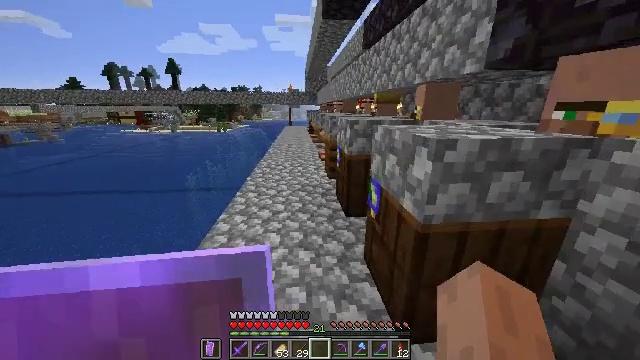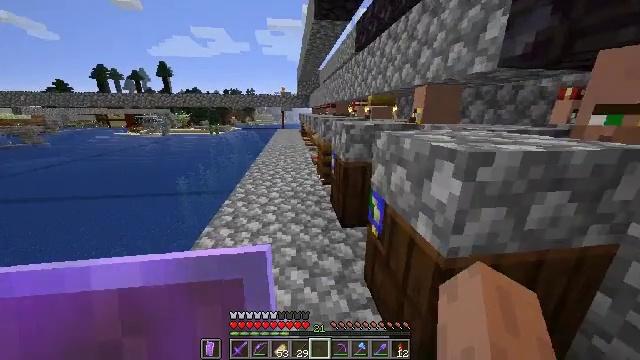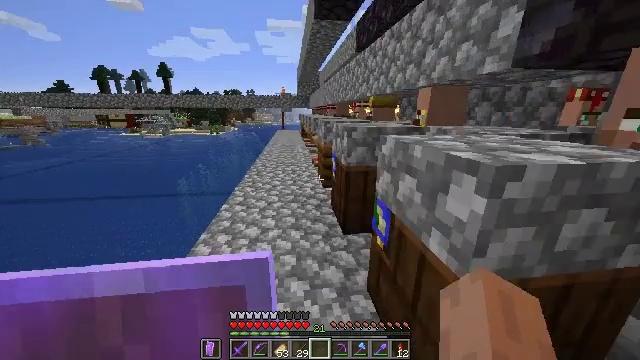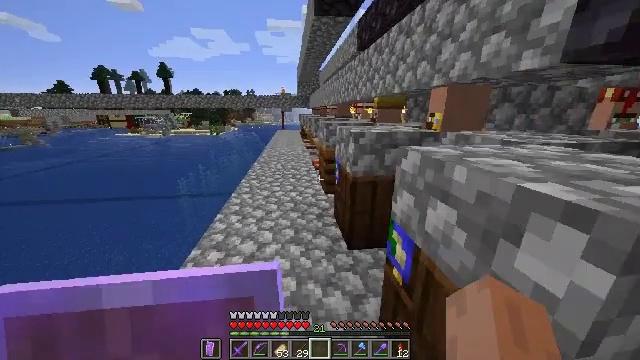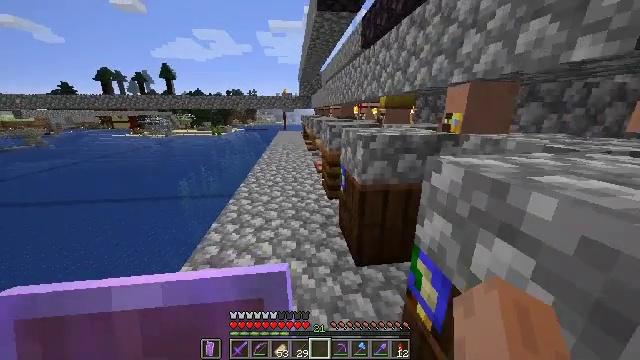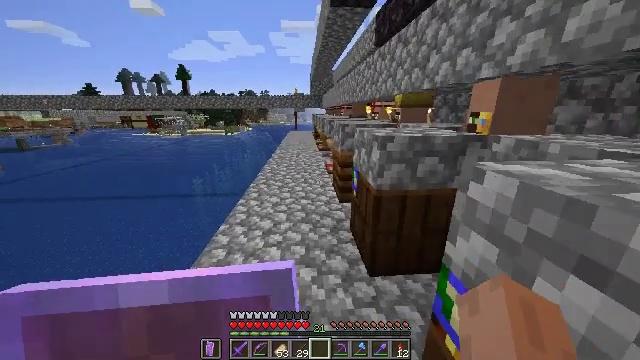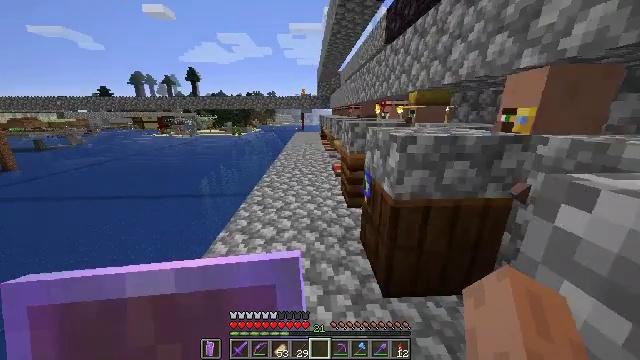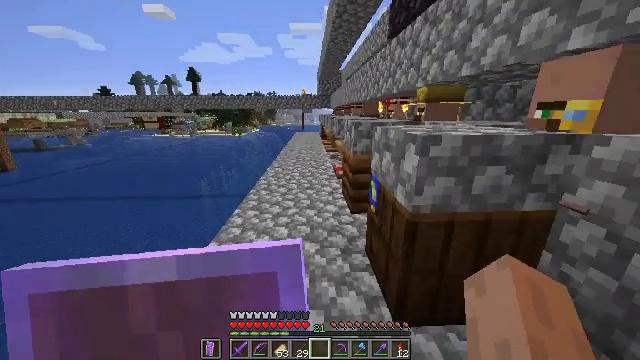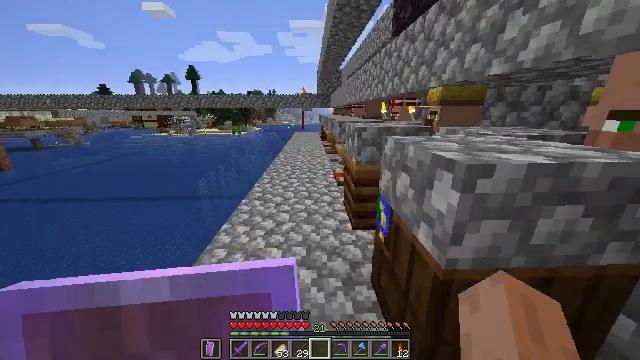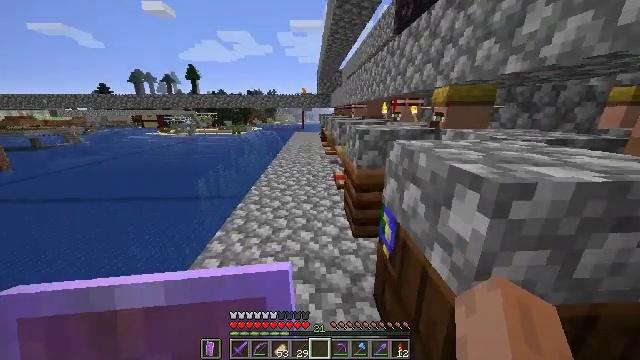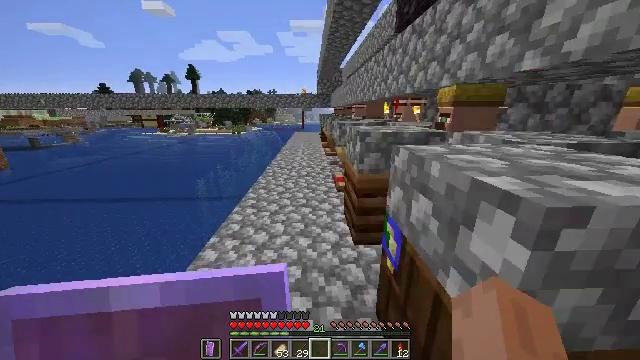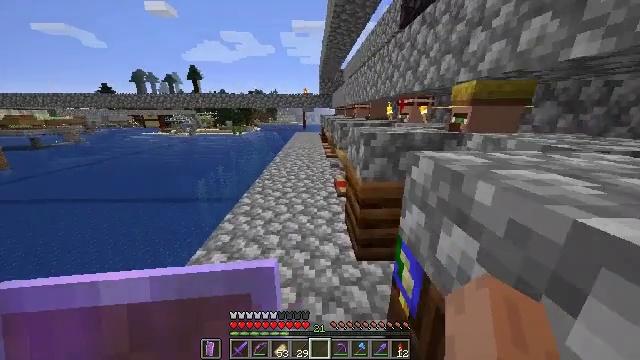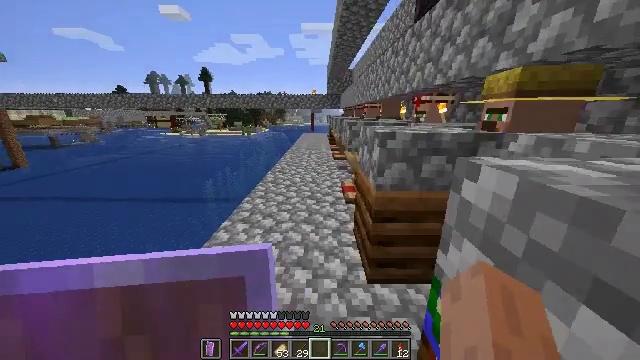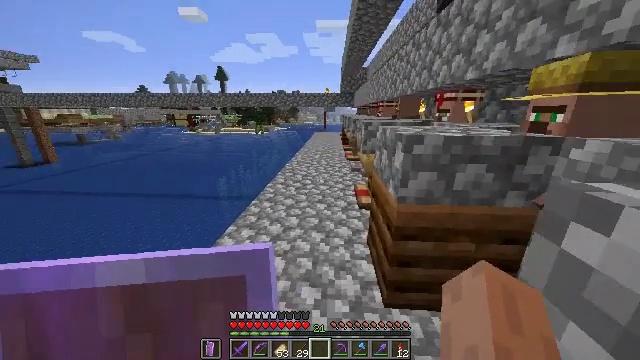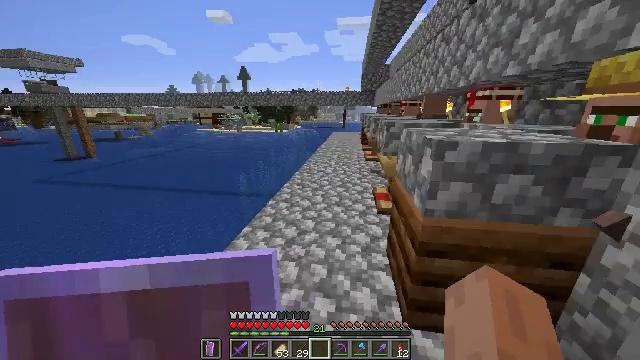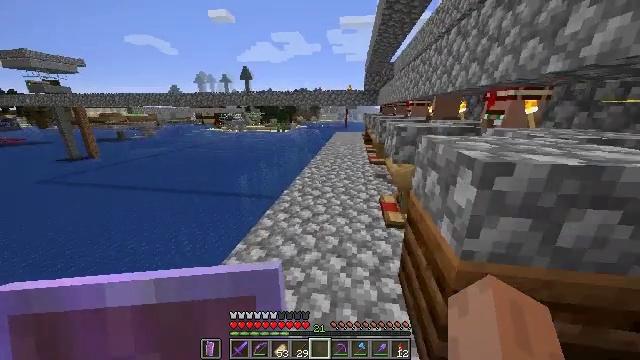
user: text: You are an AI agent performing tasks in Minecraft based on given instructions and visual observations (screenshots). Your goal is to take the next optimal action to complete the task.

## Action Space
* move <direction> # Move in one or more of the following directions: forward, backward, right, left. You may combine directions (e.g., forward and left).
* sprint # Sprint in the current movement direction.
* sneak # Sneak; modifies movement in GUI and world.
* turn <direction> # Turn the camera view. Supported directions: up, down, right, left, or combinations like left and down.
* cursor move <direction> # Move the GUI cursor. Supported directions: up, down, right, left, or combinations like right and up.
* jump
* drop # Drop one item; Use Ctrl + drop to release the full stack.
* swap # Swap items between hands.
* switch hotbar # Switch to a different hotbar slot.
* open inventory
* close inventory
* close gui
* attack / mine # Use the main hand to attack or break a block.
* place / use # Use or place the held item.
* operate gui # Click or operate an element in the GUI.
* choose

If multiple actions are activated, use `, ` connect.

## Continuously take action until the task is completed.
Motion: motion action
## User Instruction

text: Remove wheat seeds from the inventory.
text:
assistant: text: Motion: move forward, sprint, turn right
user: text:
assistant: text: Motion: move forward, sprint
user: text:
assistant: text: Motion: move forward, sprint
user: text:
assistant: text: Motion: move forward, sprint
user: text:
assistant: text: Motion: move forward, sprint, turn left
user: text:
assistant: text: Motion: move forward, sprint, turn left
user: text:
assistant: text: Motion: move forward, sprint
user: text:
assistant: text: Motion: move forward, sprint
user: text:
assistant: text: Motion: move forward, sprint
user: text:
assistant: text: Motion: move forward, sprint
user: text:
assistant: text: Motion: move forward, sprint
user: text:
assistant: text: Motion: move forward, sprint, turn left
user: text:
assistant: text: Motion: move forward, sprint, turn left
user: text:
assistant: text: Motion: move forward, sprint, turn left
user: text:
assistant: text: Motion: move forward, sprint
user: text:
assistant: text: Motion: move forward, sprint
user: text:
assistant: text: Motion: move forward, sprint
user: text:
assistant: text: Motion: move forward, sprint, turn right
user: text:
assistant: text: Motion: move forward, sprint, turn right
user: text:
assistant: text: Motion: move forward, sprint, turn right
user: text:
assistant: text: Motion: move forward, sprint
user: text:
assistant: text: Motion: move forward, sprint
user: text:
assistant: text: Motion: move forward, sprint
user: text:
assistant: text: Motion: move forward, sprint
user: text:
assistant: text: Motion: move forward, sprint
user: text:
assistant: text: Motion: move forward, sprint
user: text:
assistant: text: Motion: move forward, sprint
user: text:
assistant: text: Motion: move forward, sprint, turn right
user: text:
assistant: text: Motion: move forward, sprint
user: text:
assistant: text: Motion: move forward, sprint